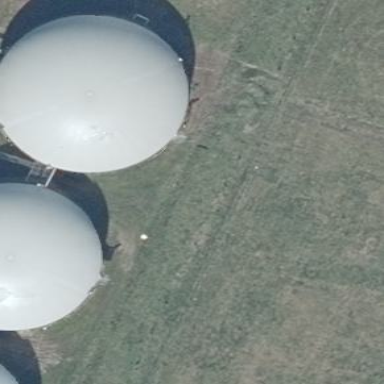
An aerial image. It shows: Storage tank with man-made structure.